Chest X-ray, PA view. Patient: 67 years old, sex F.
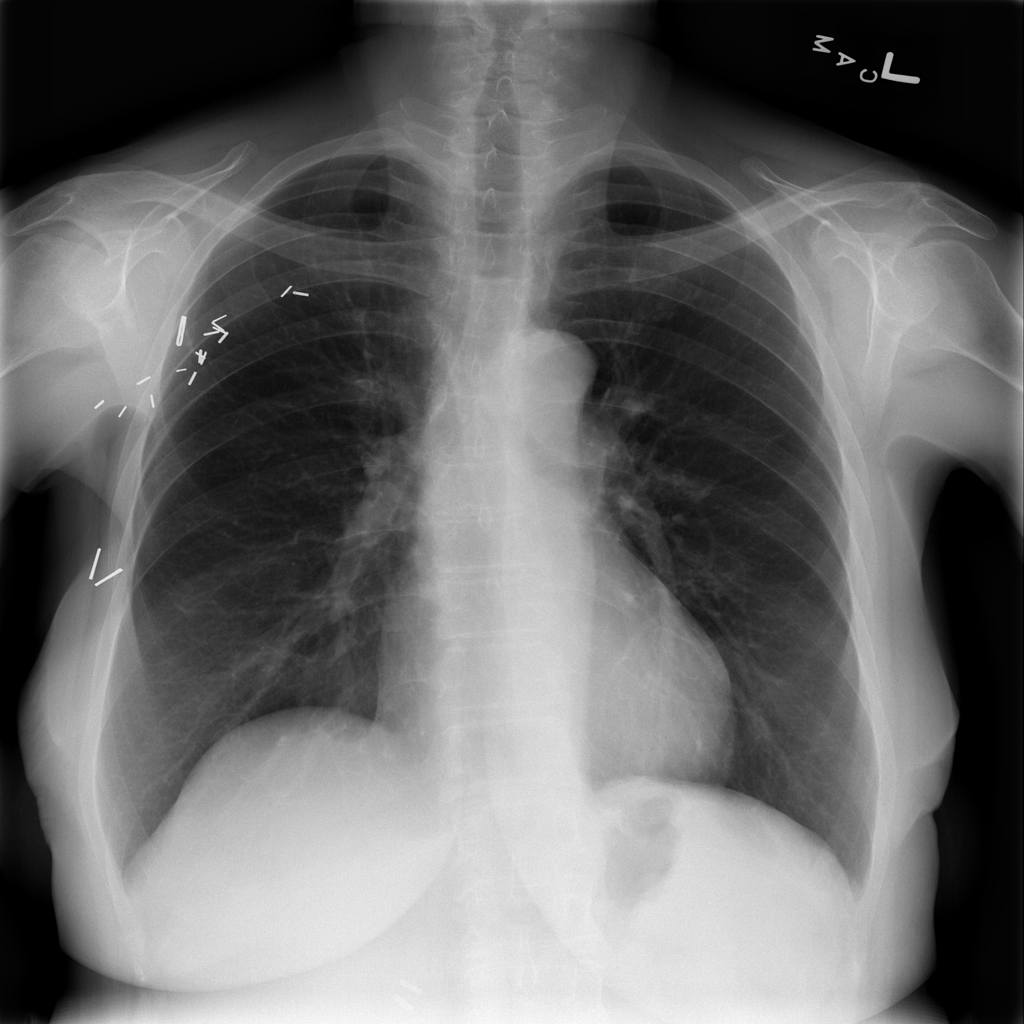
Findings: No Finding